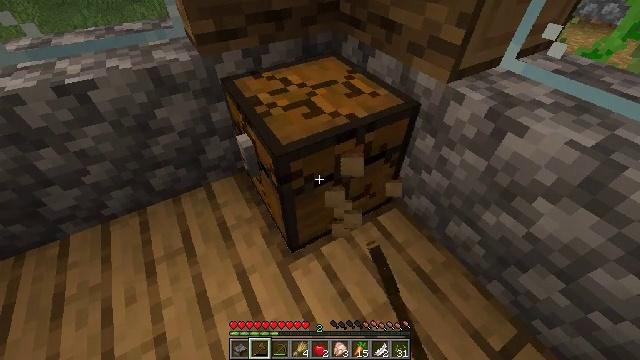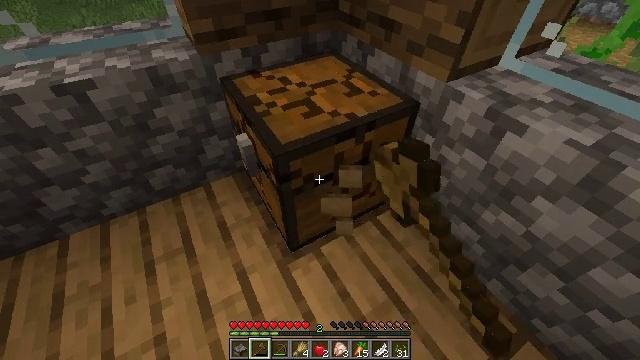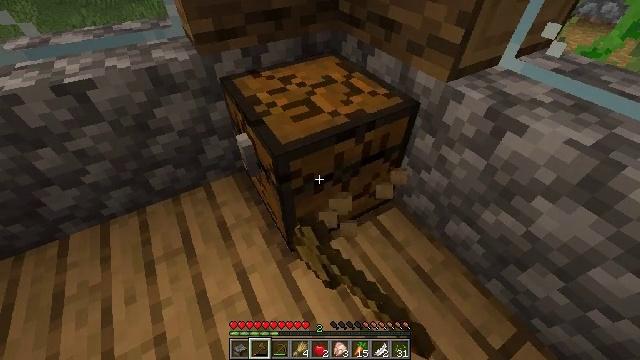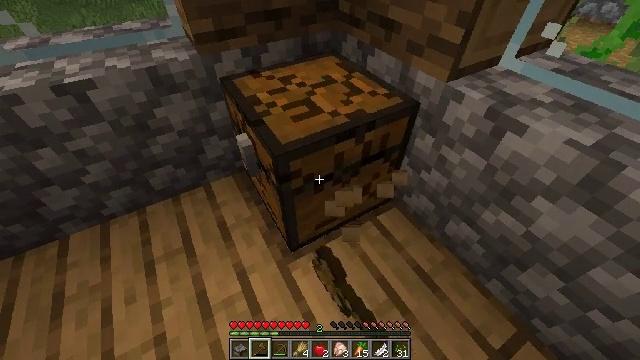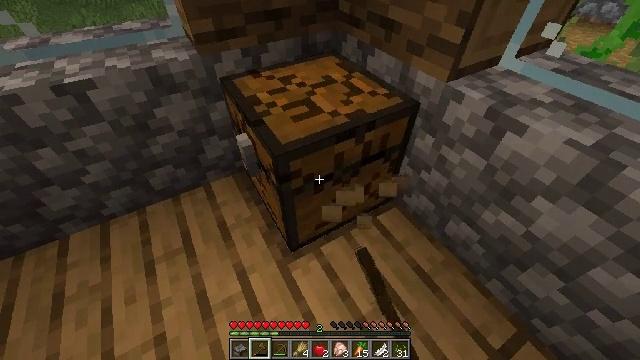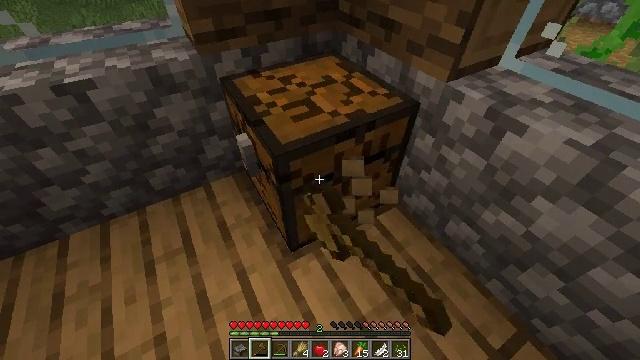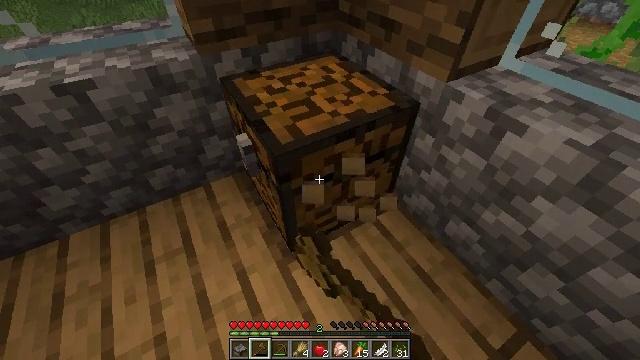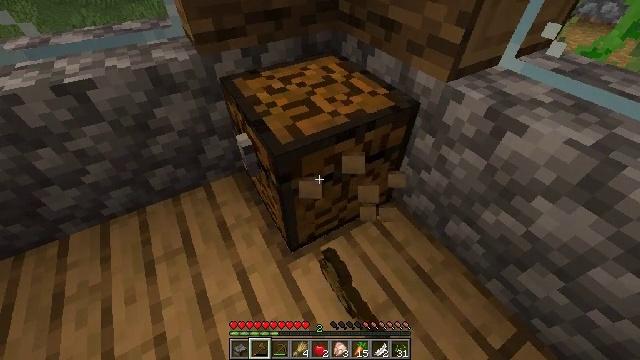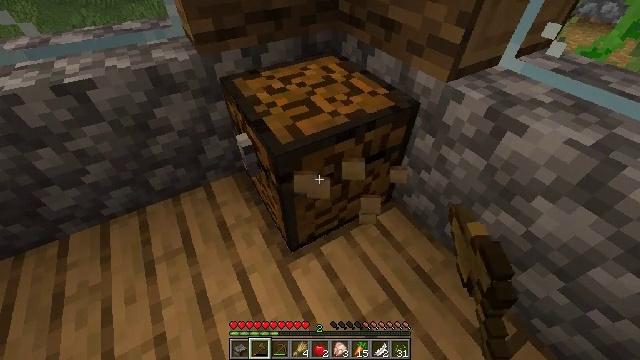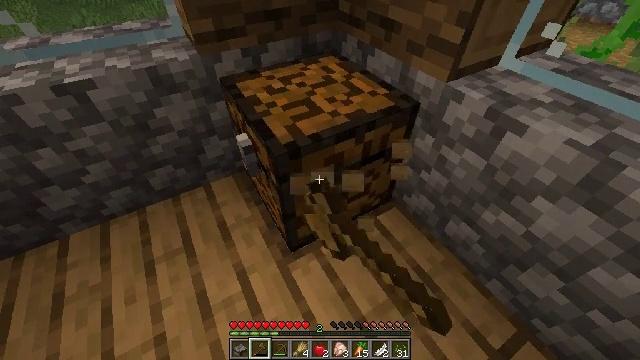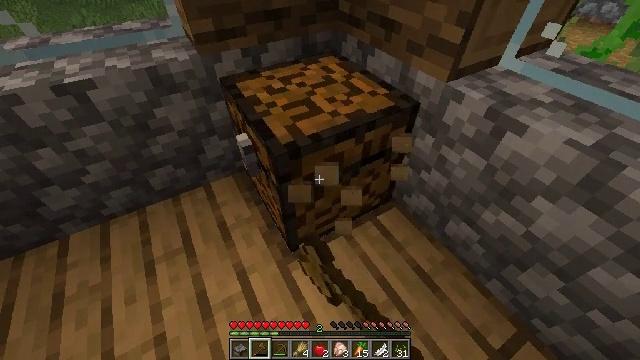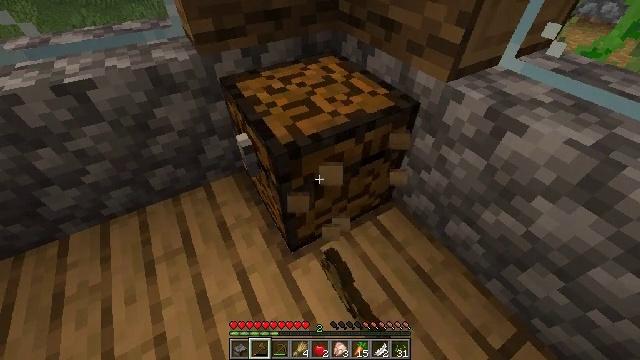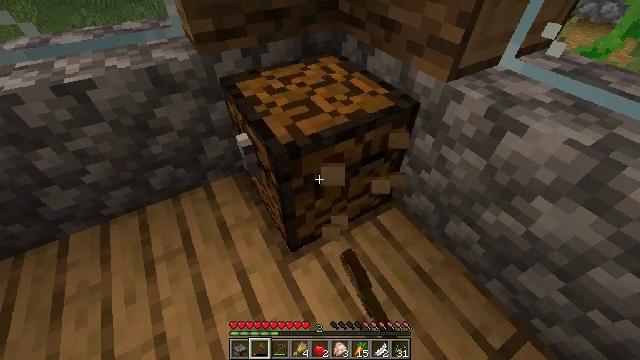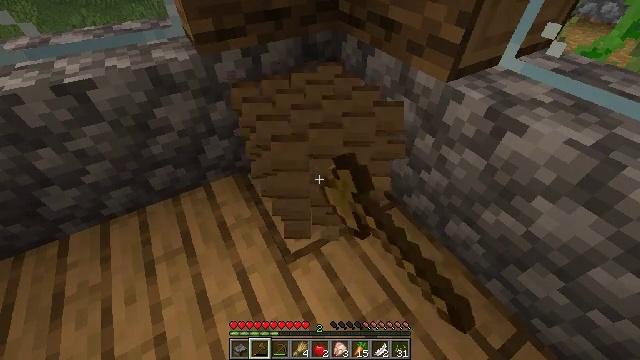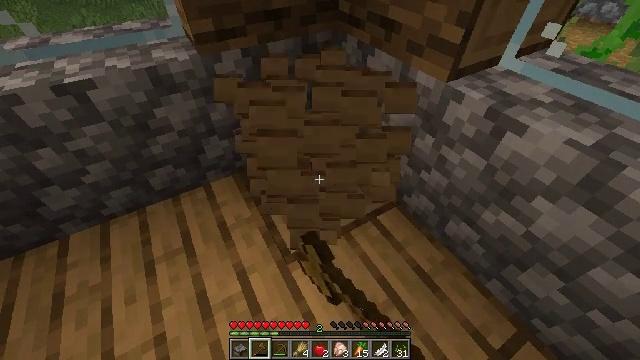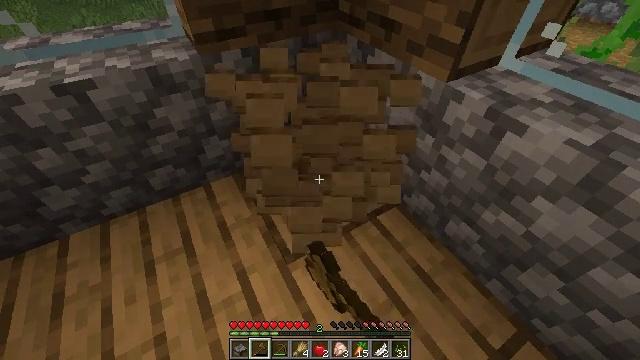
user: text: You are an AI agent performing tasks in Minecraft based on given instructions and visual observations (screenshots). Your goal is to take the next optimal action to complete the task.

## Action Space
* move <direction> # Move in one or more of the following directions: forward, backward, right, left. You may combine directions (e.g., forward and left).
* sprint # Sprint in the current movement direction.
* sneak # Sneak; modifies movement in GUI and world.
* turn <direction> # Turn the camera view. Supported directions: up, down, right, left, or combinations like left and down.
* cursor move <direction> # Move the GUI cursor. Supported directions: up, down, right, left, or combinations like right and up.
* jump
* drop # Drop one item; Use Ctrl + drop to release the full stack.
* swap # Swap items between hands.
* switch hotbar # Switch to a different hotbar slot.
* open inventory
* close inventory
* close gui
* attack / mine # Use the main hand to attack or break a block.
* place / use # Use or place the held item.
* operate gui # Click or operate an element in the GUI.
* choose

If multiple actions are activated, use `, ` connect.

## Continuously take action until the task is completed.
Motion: motion action
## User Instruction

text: Reclaim the chest into your inventory.
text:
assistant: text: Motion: attack / mine
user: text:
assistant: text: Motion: attack / mine
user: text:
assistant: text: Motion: attack / mine
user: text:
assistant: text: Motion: attack / mine
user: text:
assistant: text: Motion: attack / mine
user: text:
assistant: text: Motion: attack / mine
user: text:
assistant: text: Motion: attack / mine
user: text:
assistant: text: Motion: attack / mine
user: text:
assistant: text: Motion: attack / mine
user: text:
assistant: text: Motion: attack / mine
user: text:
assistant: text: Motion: attack / mine
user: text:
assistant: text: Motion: attack / mine
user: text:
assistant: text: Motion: attack / mine
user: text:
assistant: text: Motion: attack / mine
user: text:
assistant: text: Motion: attack / mine
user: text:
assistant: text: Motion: attack / mine
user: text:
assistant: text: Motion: attack / mine
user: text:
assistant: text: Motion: attack / mine